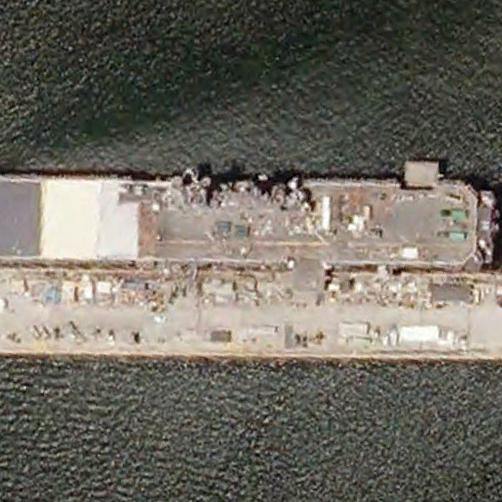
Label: assault